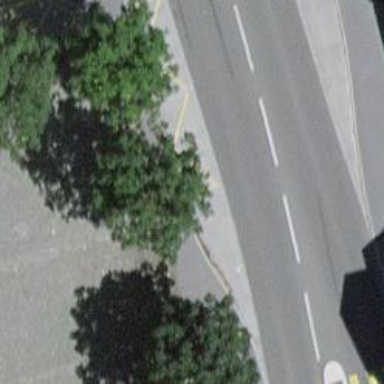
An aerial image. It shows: Platform for public transport on the road.